Question: ## Goal
I want to be able to access AutoCAD's Color chooser from an external application. This means that I will not be using AutoCAD to make the color chooser dialog popup. Instead, I will be using a VB.Net application to manage these colors.

---
## Current Situation
As for now, I have no idea where to start. Do I need to import a specific library to make this work? Is it even possible to do this without AutoCAD running?
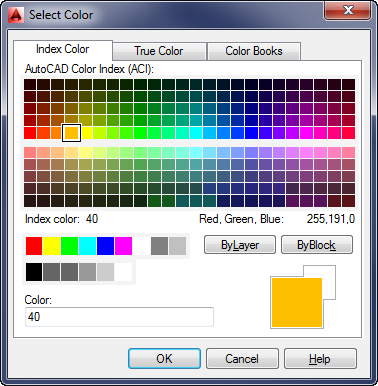
Answer: .NET has a basic built-in color picker control if you want to drive outside of AutoCAD:
'''
System.Windows.Forms.ColorDialog
'''

You'll likely need a helper class/extension methods for converting ARGB colors to AutoCAD colors. Although may find it better to just roll your own. Use IlSpy, DotPeek, or .NET Reflector to look at how the AutoDesk class gets instanciated/used.